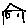
Label: house